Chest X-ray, PA view. Patient: 28 years old, sex M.
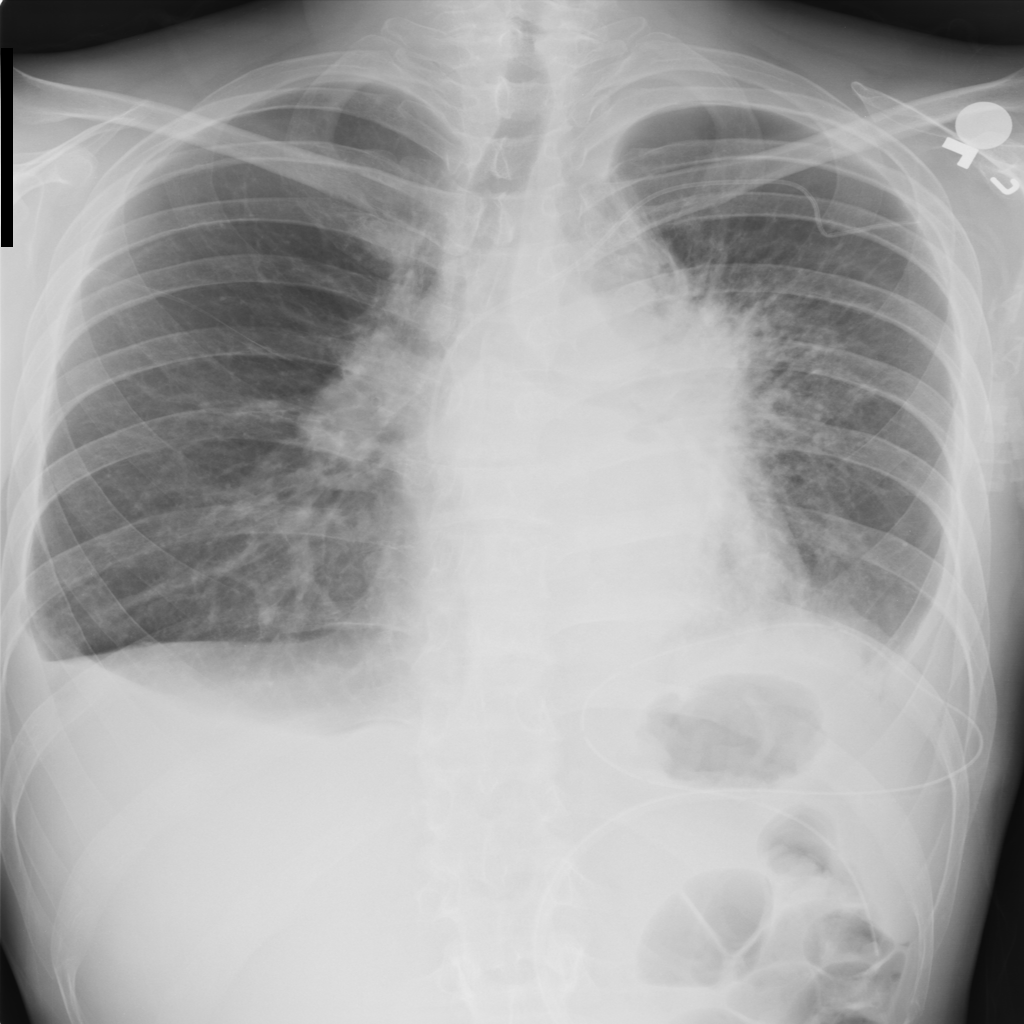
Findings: Consolidation, Effusion, Infiltration, Mass, Nodule